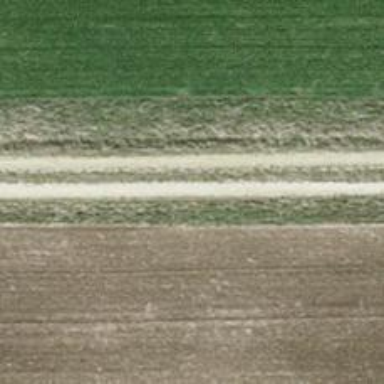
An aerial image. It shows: Gravel track with grade 2 quality.